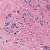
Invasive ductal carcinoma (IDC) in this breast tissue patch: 1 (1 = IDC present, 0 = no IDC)